Interaction volume radius: 5 \u00c5
Interaction volume height: 30 \u00c5
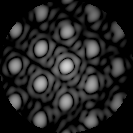
Disorder parameter: 0.1398